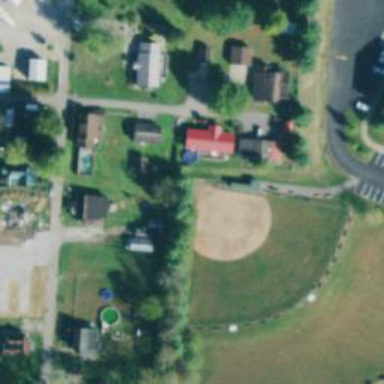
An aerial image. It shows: Baseball pitch for leisure land activities.